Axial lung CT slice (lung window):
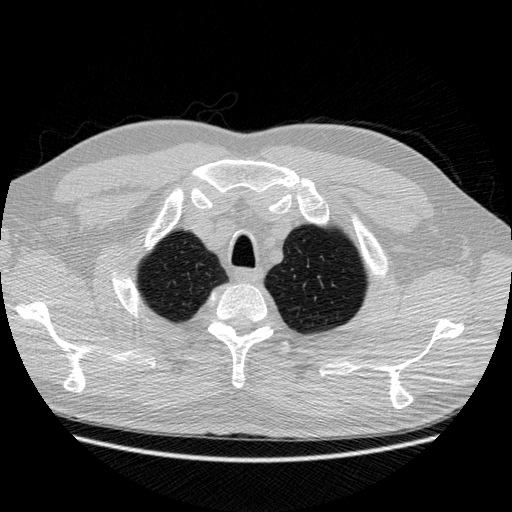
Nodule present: no